Question: I used 'geom_tile()' for plot 3 variables on the same graph... with
'''
tile_ruined_coop<-ggplot(data=df.1[sel1,])+
geom_tile(aes(x=bonus, y=malus, fill=rf/300))+
scale_fill_gradient(name="vr")+
facet_grid(Seuil_out_coop_i ~ nb_coop_init)
tile_ruined_coop
'''
and I am pleased with the result !

But What kind of statistical treatment is applied to 'fill' ? Is this a mean ?
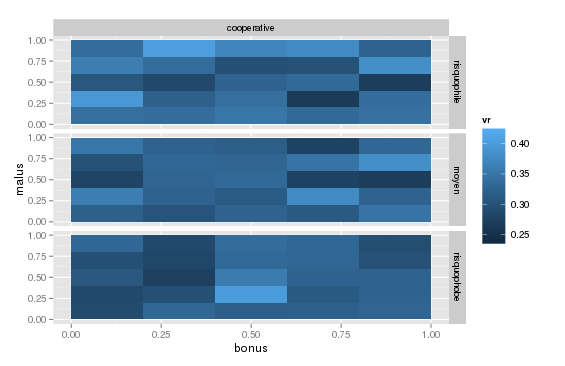
Answer: To plot the mean of the fill values you should aggregate your values, before plotting. The scale_colour_gradient(...) does not work on the data level, but on the visualization level.
Let's start with a toy Dataframe to build a reproducible example to work with.
'''
mydata = expand.grid(bonus = seq(0, 1, 0.25), malus = seq(0, 1, 0.25), type = c("Risquophile","Moyen","Risquophobe"))
mydata = do.call("rbind",replicate(40, mydata, simplify = FALSE))
mydata$value= runif(nrow(mydata), min=0, max=50)
mydata$coop = "cooperative"
'''
Now, before plotting I suggest you to calculate the mean over your groups of 40 values, and for this operation like to use the package:
'''
library(dplyr)
data = mydata %>% group_by("bonus","malus","type","coop") %>% summarise(vr=mean(value))
'''
Tow you have your dataset ready to plot with :
'''
library(ggplot2)
g = ggplot(data, aes(x=bonus,y=malus,fill=vr))
g = g + geom_tile()
g = g + facet_grid(type~coop)
'''
and this is the result:

where you are sure that the fill value is exactly the mean of your values.
Is this what you expected?